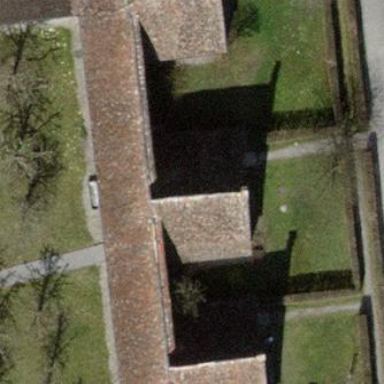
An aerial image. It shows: Building with gabled roof covered in roof tiles. The roof orientation is across the building.